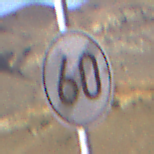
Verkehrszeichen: EndeGeschwindigkeit60
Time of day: Midday
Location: Outdoor (Nature)
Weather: Clear
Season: NotSpecified
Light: Natural